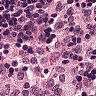
Metastatic tissue present: no